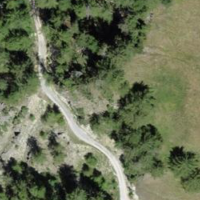
EUNIS habitat code: 45
Species observed at this site:
Primula hirsuta